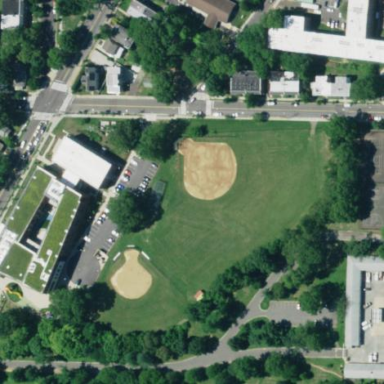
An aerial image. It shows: Baseball pitch for leisure land activities.